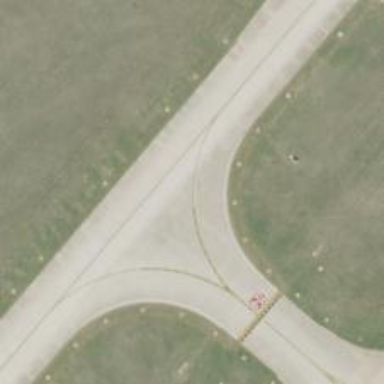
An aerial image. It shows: Image of taxiway at airport.